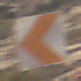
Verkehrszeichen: RichtungstafelnInKurvenKleinRechts
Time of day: Midday
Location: Outdoor (Nature)
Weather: PartlyCloudy
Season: NotSpecified
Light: Natural